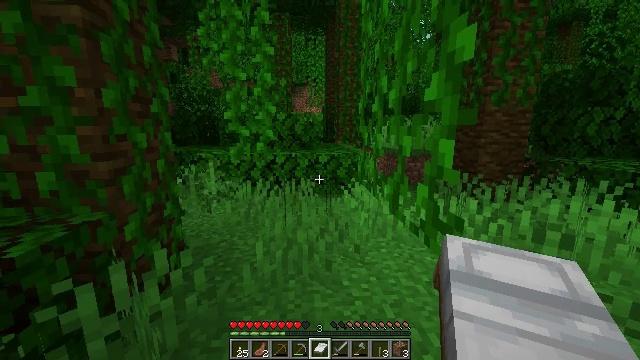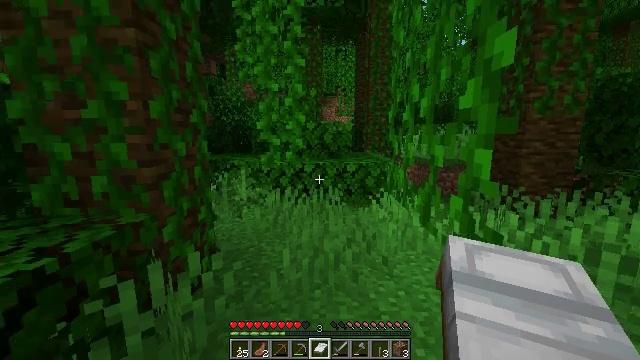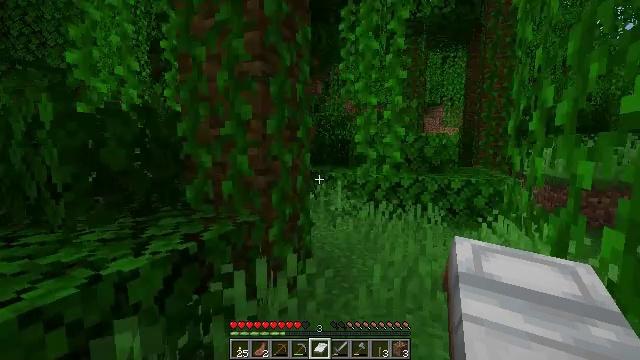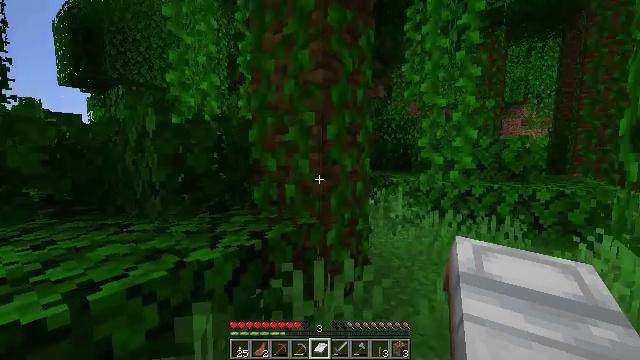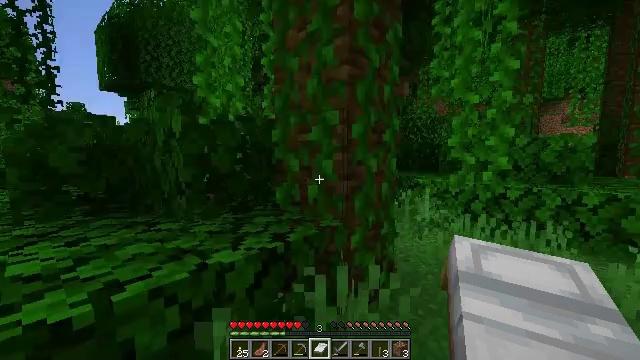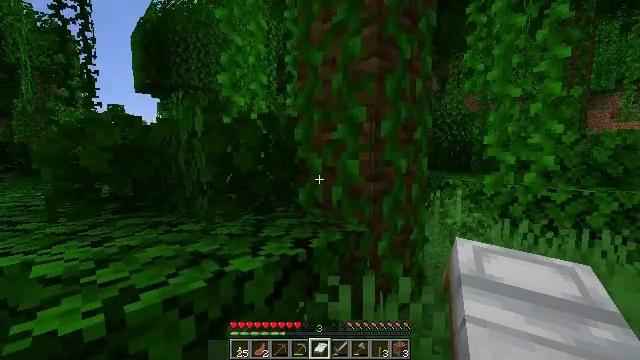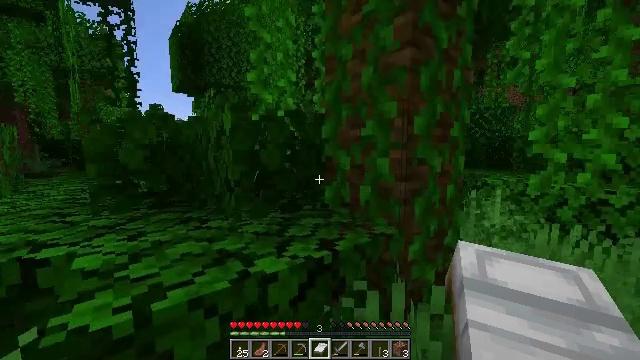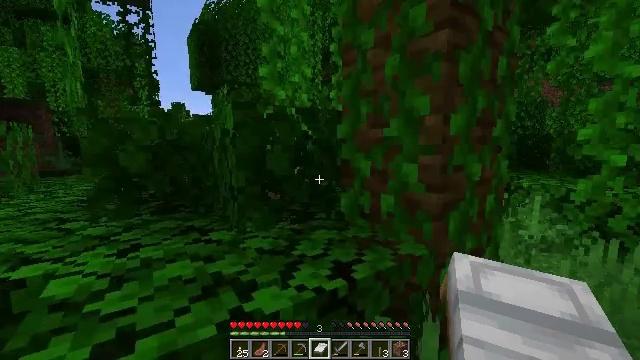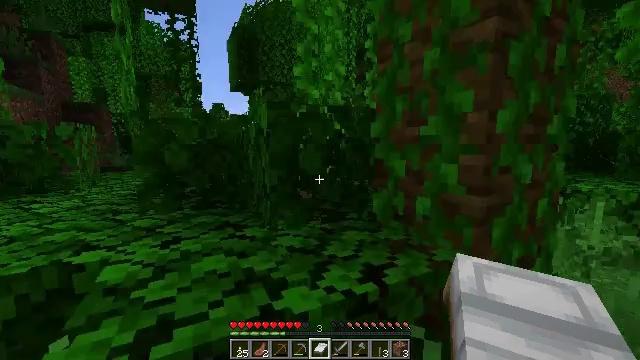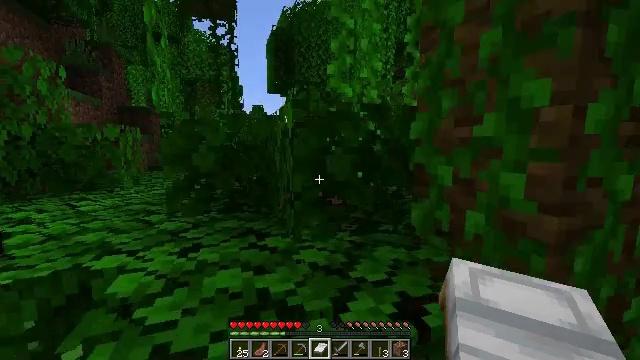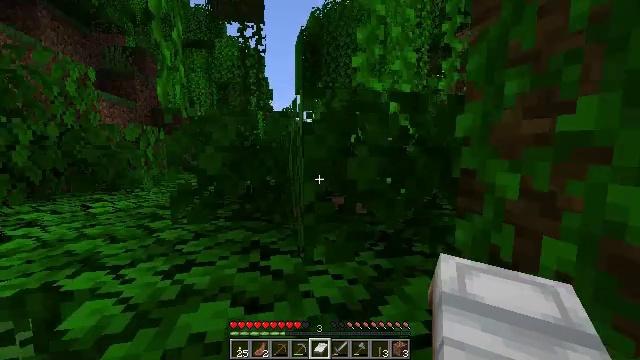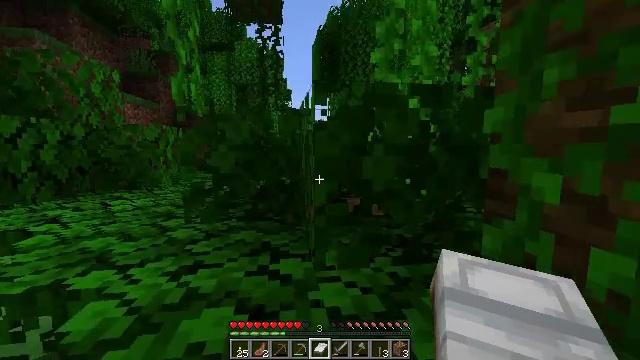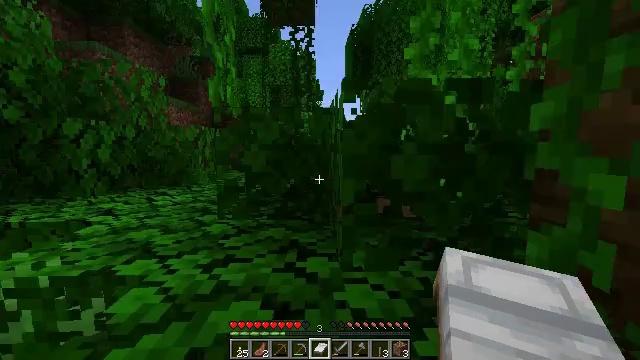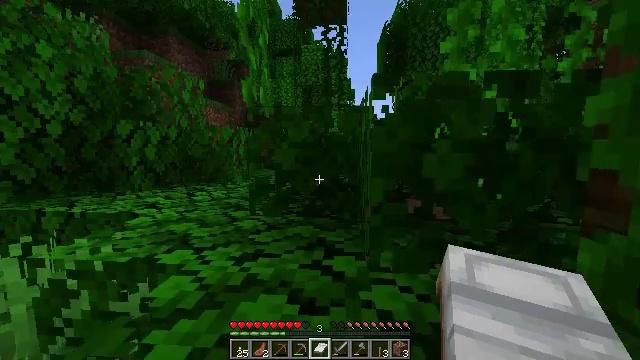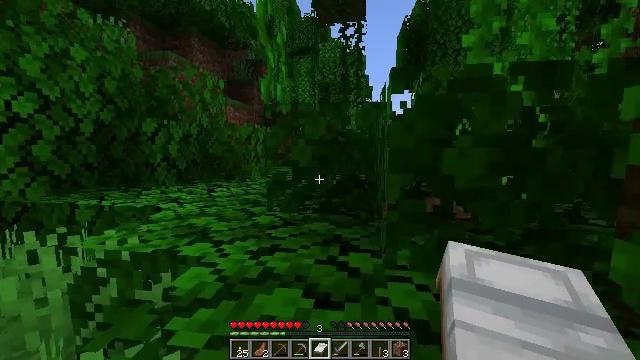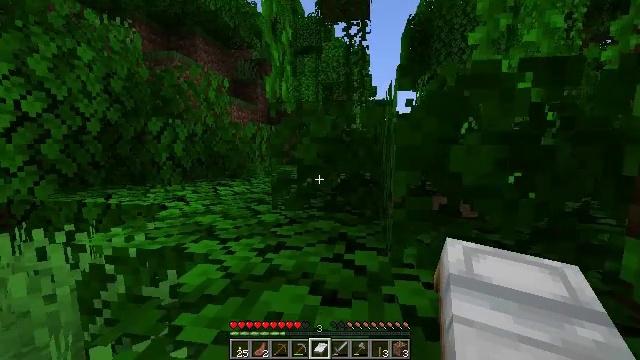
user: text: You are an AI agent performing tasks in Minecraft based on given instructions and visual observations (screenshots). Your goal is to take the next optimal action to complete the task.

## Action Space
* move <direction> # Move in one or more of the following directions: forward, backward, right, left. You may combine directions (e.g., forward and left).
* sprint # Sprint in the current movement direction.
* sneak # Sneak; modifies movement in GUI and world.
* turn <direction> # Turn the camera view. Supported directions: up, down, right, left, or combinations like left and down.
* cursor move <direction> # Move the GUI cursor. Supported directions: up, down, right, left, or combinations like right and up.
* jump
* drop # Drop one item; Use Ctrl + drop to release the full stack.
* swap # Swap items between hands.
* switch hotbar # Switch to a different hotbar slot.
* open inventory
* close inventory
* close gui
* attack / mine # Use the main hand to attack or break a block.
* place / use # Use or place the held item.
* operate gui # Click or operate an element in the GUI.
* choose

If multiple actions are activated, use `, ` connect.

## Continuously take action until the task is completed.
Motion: motion action
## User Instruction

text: Mine bamboo with your hand.
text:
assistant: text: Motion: turn left and up
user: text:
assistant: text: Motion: turn left and up
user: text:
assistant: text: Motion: turn left and up
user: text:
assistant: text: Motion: move forward, turn left
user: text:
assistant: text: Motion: move forward, turn left
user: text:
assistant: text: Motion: move forward, turn left
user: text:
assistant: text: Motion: move forward, turn left
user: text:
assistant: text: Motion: move forward, turn left
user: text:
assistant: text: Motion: move forward, turn left
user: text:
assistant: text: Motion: move forward, turn left
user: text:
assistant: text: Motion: move forward, turn left
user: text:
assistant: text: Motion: move forward, turn left
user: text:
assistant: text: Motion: move forward, turn left
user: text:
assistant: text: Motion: move forward, turn left
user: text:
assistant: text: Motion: no_op
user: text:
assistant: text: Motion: no_op
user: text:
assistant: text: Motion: turn left
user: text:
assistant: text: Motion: no_op
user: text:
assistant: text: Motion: turn left
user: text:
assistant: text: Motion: no_op
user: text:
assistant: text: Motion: no_op
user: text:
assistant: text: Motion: move forward
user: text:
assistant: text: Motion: move forward, jump
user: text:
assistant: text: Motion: move forward, jump
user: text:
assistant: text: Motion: move forward, jump
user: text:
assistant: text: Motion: move forward, jump
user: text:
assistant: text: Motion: move forward, turn left, jump
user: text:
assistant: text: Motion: move forward, turn left, jump
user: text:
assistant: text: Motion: move forward, jump
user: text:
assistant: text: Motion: move forward